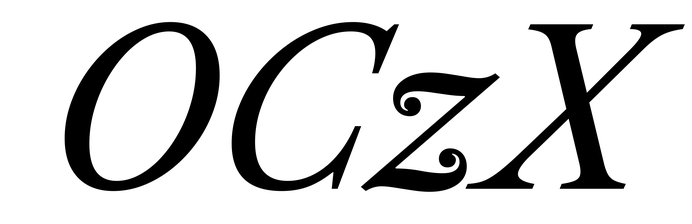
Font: LibreCaslonText-Italic_Italic